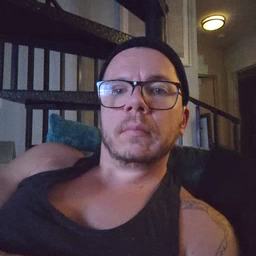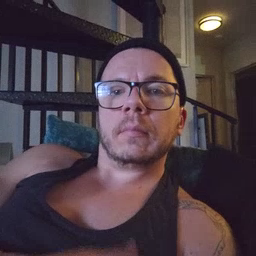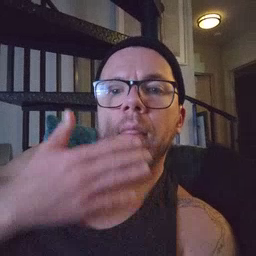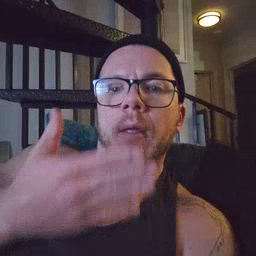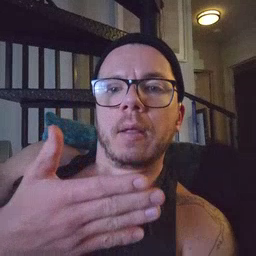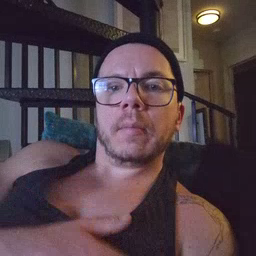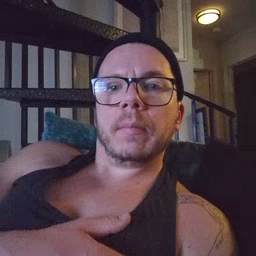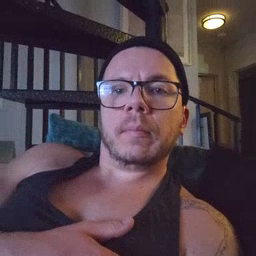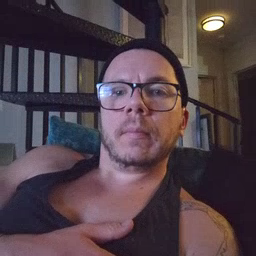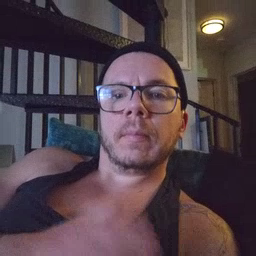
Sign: thankyou